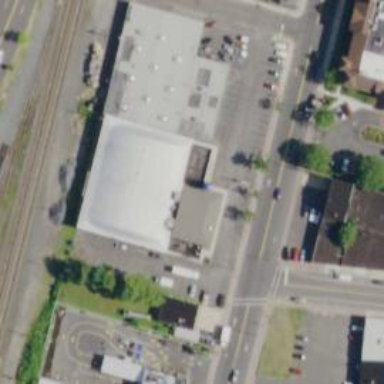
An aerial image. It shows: Building housing bowling alley.